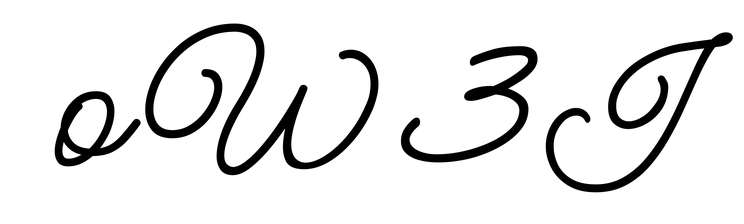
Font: MeowScript-Regular